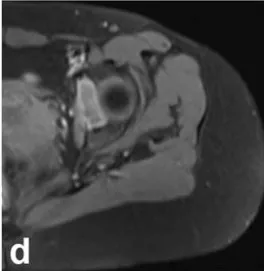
MRI of the left hip joint before treatment. (d-f) Contrast-enhanced T1-weighted images. MRI showed irregular bone destruction with cortex erosion in the left acetabulum, the abscess showed a low signal intensity on the T1-weighted image and high signal intensity on the T2-weighted image,adjacent bone and soft tissue edema. The abscess wall was strengthened and the pus was not strengthened.
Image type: radiology (mri)